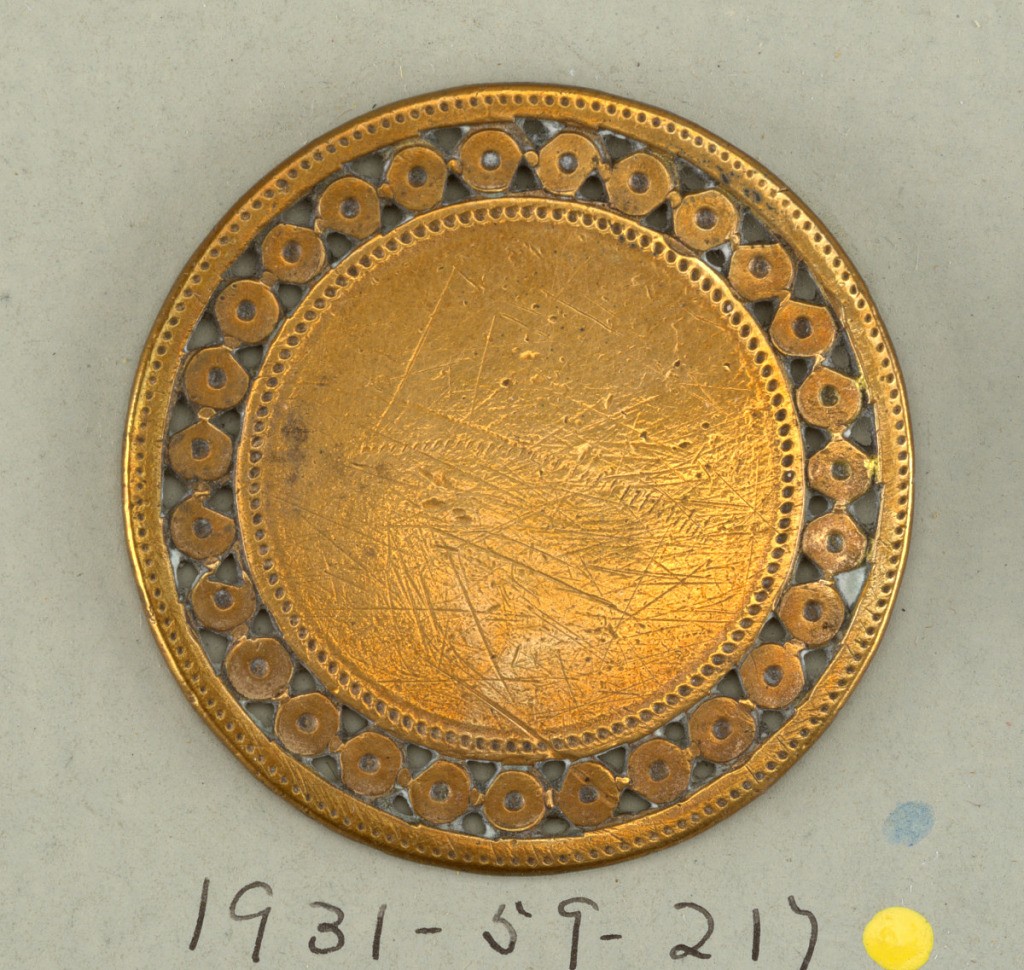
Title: Button
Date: late 18th century
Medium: Copper
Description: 1931-59-217: Flat circular button with band of pierced ornament...